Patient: sex M, age 38
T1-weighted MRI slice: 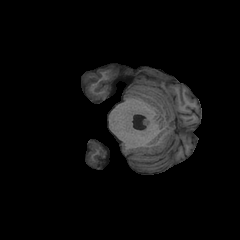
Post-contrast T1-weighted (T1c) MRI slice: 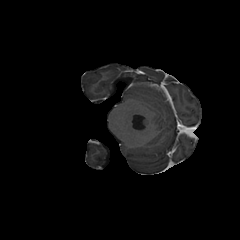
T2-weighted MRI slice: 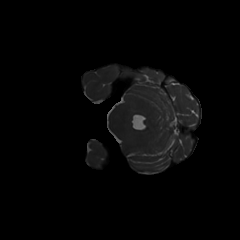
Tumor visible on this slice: no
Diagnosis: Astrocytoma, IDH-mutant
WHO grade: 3